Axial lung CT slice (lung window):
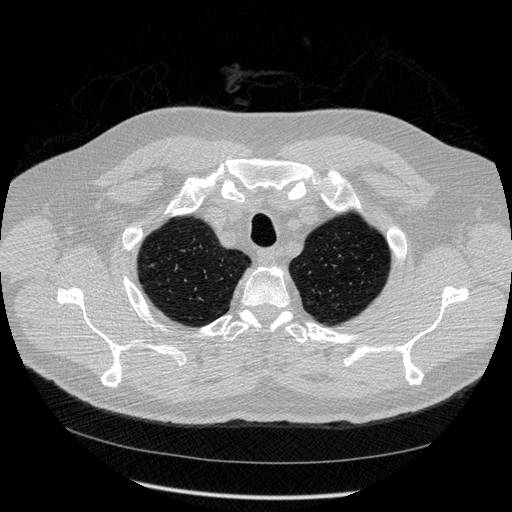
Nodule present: no